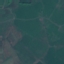
Land use / land cover class: Pasture